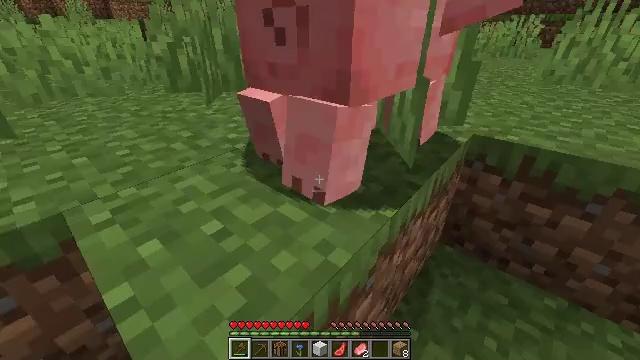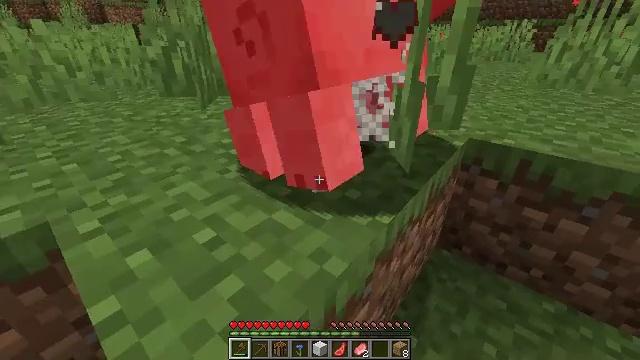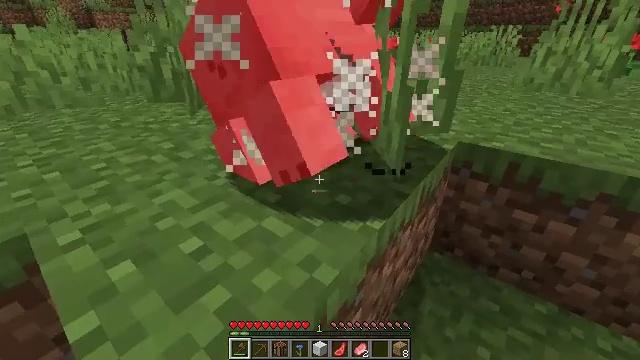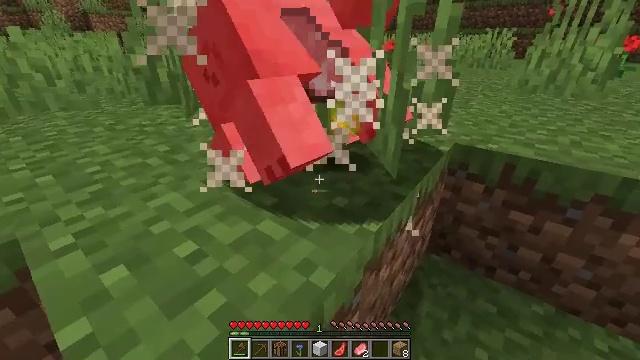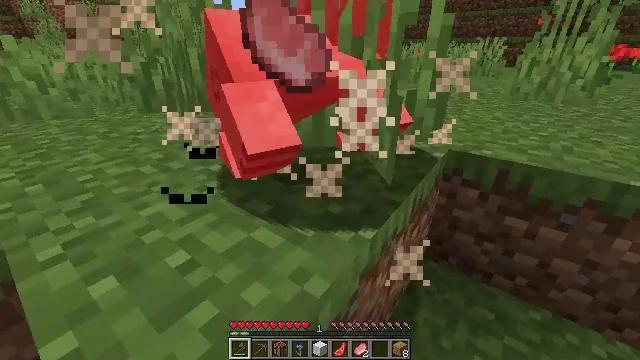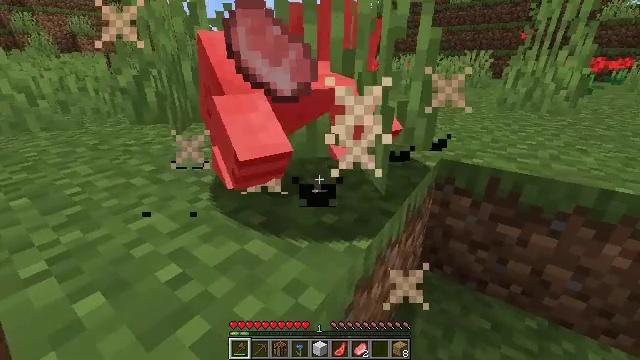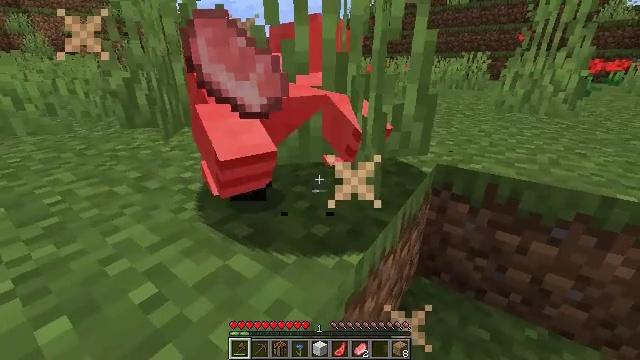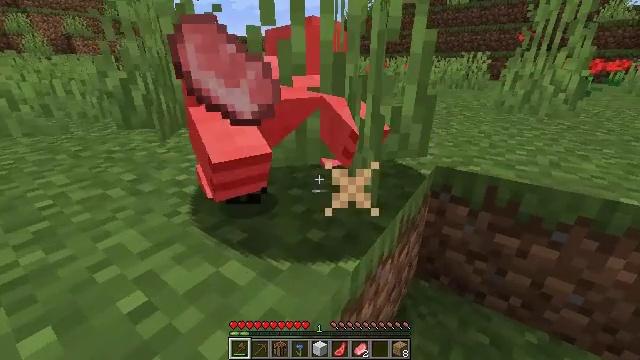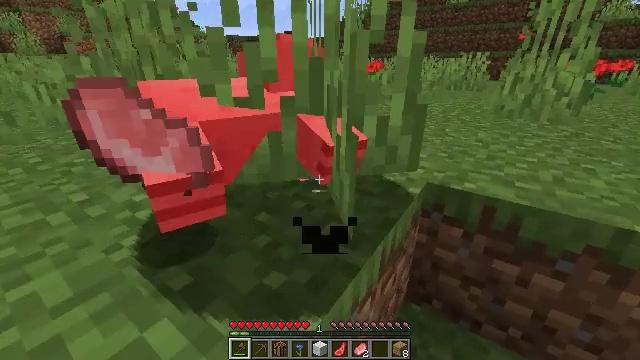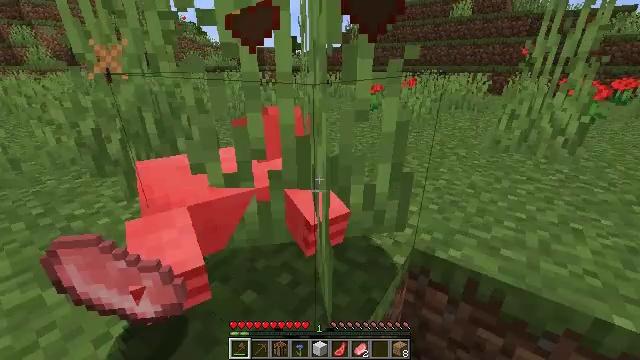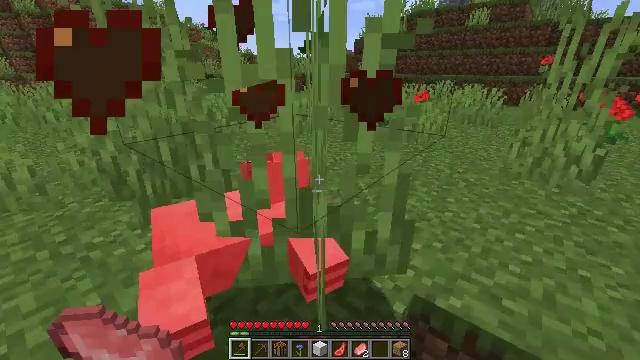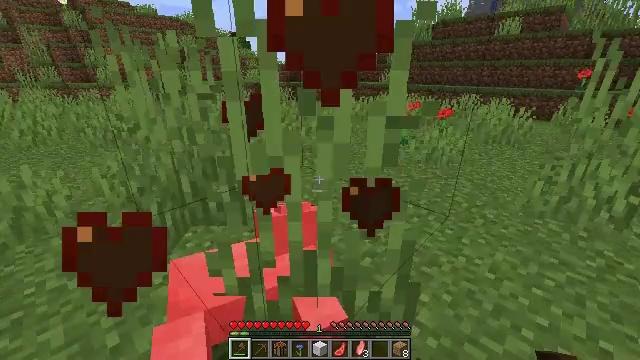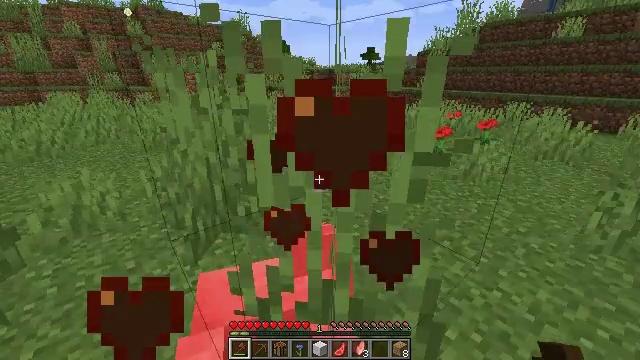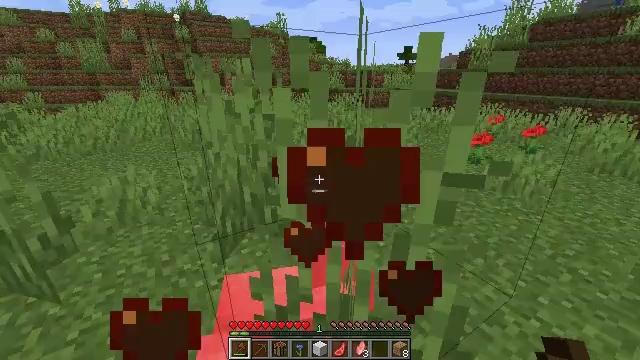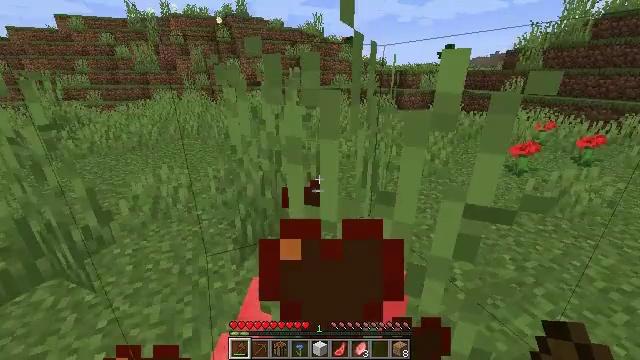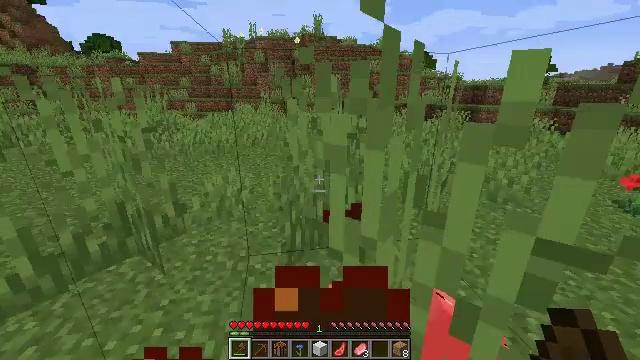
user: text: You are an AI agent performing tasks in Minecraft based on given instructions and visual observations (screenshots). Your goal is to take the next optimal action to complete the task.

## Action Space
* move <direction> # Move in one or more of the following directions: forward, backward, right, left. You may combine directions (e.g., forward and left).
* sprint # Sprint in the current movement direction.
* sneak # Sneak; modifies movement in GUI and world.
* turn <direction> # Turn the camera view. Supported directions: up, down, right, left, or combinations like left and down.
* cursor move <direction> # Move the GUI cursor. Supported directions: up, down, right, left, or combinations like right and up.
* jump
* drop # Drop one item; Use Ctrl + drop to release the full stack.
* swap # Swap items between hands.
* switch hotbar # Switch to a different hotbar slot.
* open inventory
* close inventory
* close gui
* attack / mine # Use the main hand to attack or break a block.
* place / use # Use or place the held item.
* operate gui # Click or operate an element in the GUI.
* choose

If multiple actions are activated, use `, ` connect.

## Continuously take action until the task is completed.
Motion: motion action
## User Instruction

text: Gather sugar cane for crafting.
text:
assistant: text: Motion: no_op
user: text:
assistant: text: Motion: turn right
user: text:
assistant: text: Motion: no_op
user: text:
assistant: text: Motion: turn up
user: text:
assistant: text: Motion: turn right and up
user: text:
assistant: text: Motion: move forward
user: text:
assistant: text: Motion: move forward
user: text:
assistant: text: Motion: move forward
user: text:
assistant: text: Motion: move forward, turn left, jump
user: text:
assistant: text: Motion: move forward, turn left, jump
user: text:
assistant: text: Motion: move forward, turn left, jump
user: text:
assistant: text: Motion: move forward, turn left, jump
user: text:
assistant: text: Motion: move forward, turn left
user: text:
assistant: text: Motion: move forward, turn left
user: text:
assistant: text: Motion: move forward and move left, turn left and up
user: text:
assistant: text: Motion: move forward and move left, turn left and up
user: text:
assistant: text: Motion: move forward
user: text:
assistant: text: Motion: move forward
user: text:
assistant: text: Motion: move forward
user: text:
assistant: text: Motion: move forward
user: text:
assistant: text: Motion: move forward
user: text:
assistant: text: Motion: move forward, turn right and up
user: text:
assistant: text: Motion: move forward
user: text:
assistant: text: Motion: move forward, turn left and up
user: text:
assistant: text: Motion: move forward, sprint, turn left and up
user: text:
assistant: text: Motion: move forward, sprint, turn left and up
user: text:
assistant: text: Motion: move forward, sprint, turn left
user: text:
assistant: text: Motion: move forward, sprint, turn left
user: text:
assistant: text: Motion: move forward, sprint, turn left
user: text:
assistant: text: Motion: move forward, sprint, turn left